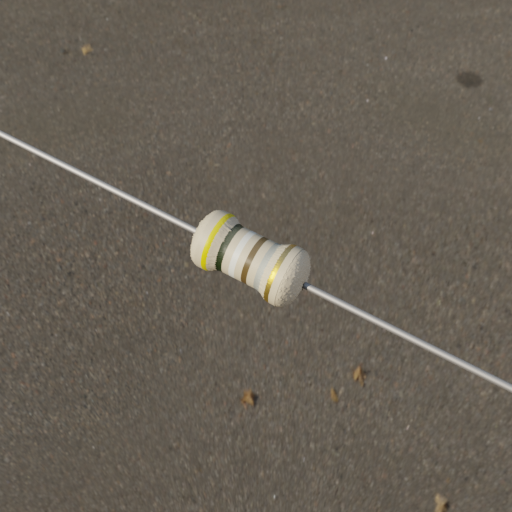
Resistor colour bands (in order): yellow, black, white, brown, silver, gold